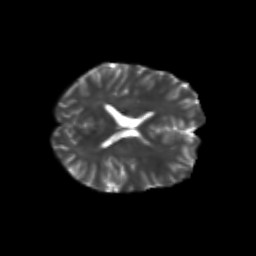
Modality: T2w
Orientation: axial
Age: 29
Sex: male
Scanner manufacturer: siemens
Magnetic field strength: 3 T
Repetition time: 3.5 s
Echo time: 0.104 s